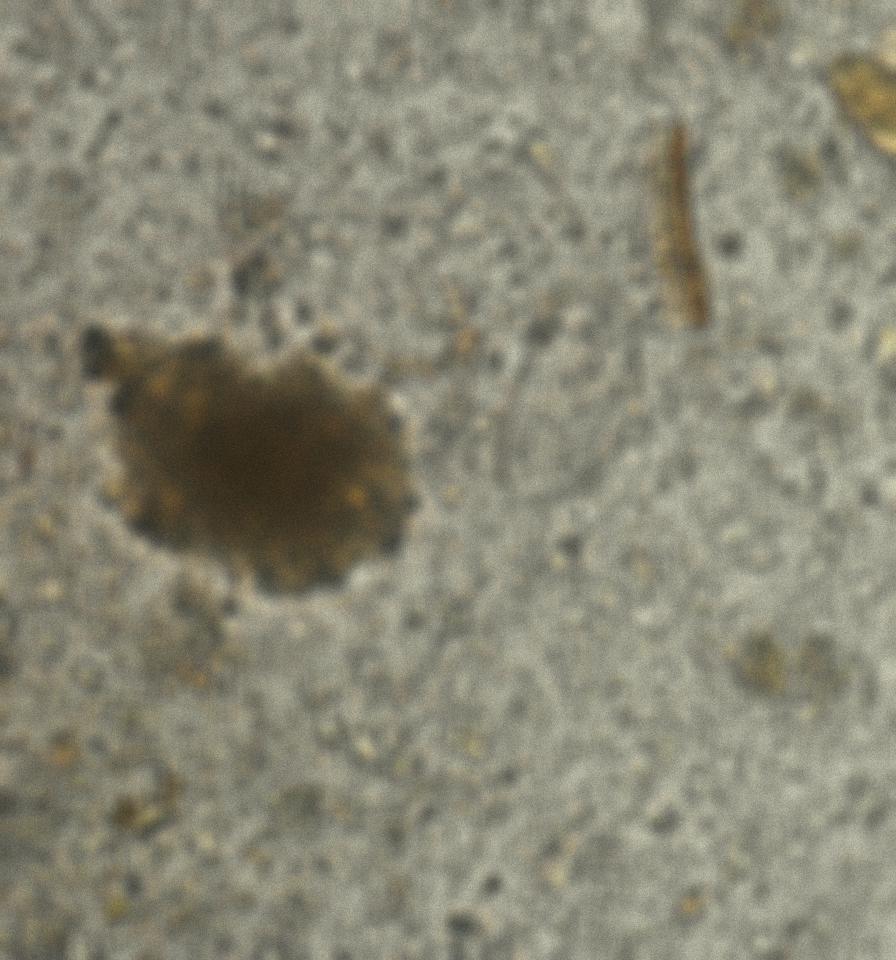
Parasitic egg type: Enterobius vermicularis